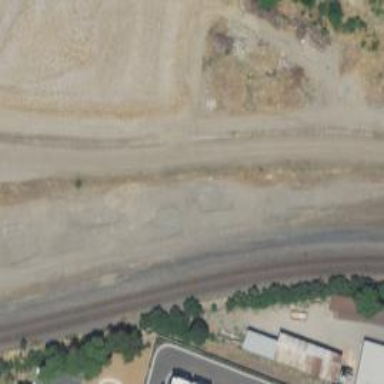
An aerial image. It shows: Abandoned railway yard.